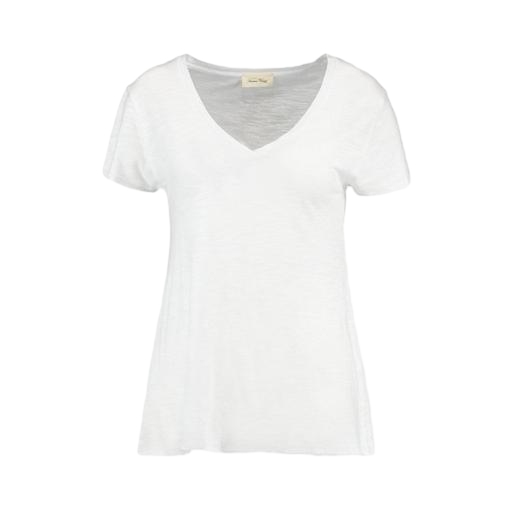
white v-neck slub t-shirt, slub v-neck tee, white slub t-shirt, white background